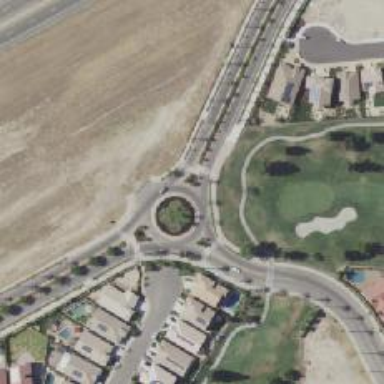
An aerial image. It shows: Roundabout on residential road.